Interaction volume radius: 10 \u00c5
Interaction volume height: 30 \u00c5
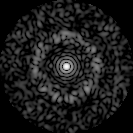
Disorder parameter: 0.8474